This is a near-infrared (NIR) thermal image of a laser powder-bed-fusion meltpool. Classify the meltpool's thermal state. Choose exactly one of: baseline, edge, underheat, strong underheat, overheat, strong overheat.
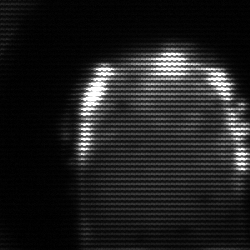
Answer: baseline